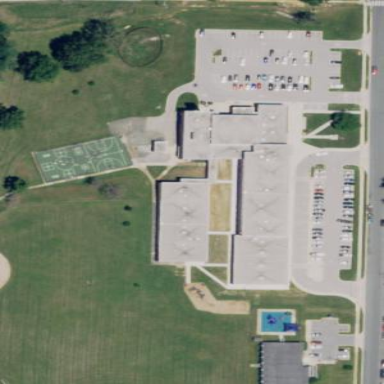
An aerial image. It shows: School building.